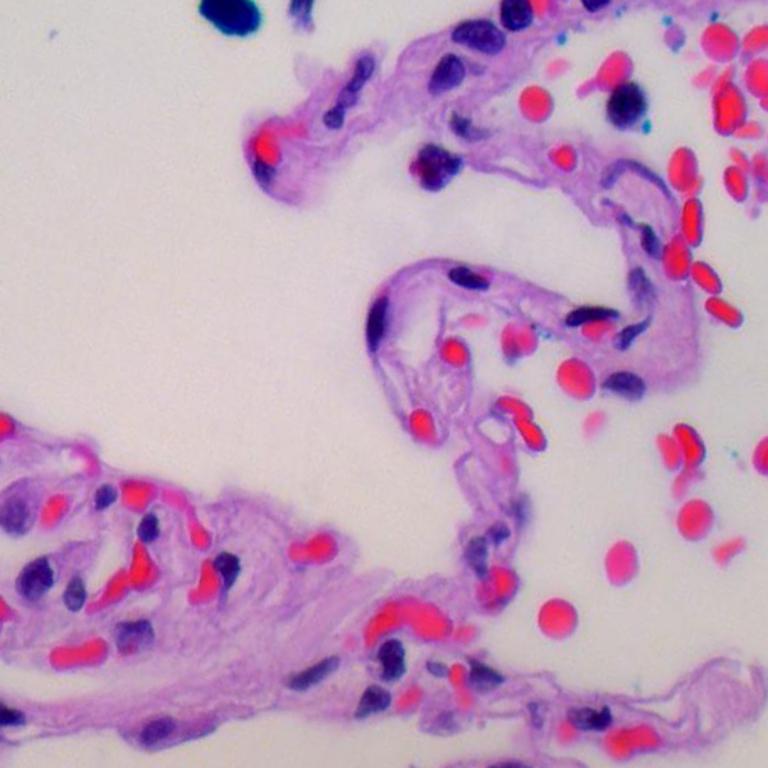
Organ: lung
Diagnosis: benign